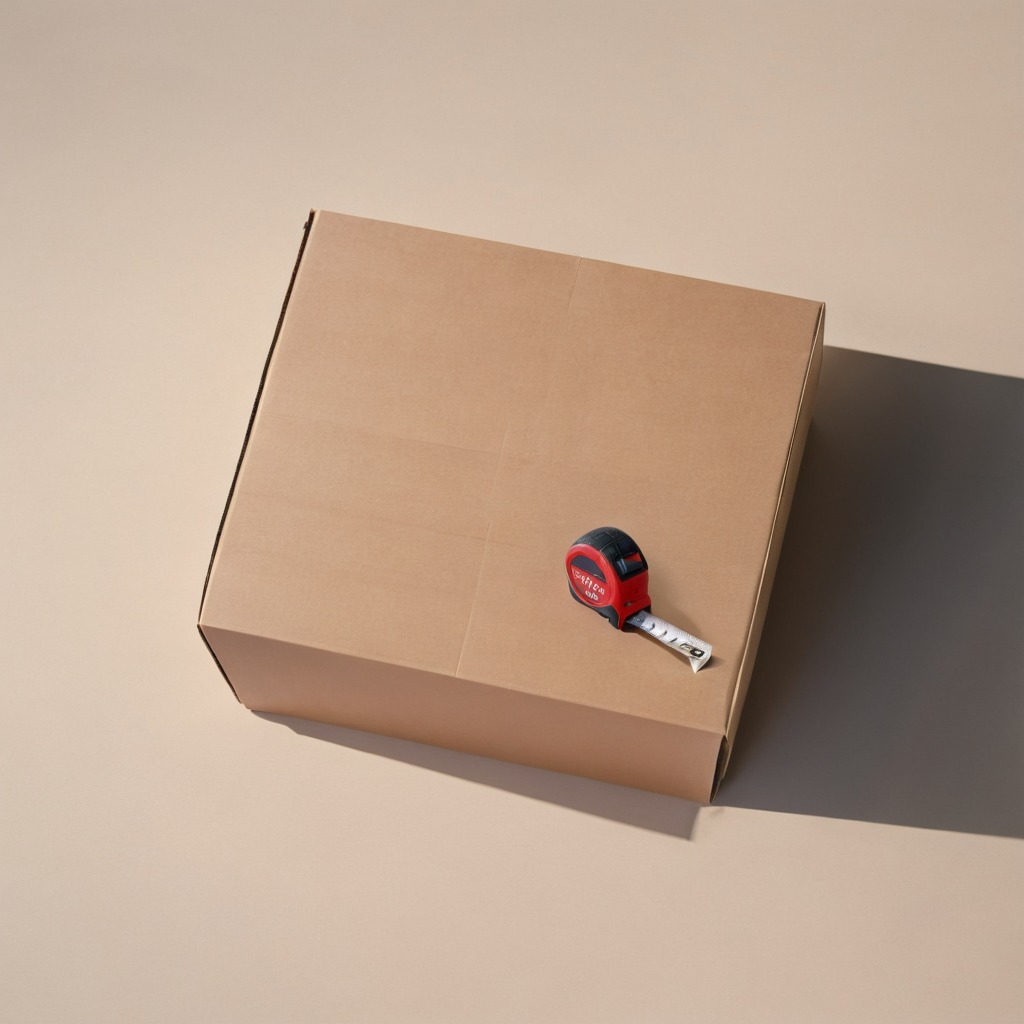
A measuring tape is lying on the cardboard box surface in the outdoor workshop during daytime bright natural light soft shadows slightly creased but